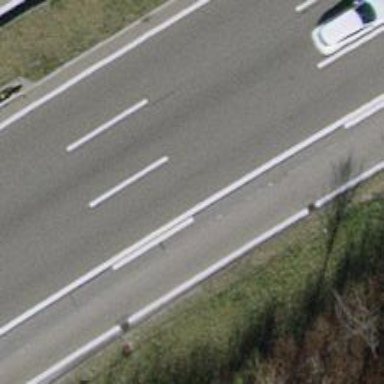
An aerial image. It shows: Asphalt motorway link.